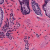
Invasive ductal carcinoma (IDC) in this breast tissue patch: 0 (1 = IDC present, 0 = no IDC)